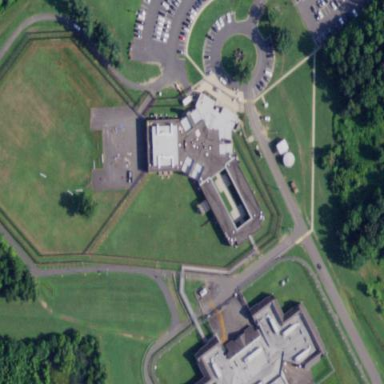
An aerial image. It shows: Prison.